Question: I'm trying to replace a color in an image with another color, by defining the coordinates of one of its pixels.
But when I run the code the result is exactly the same as the original.
here's the original image:

here's the code:
'''
from wand.image import Image
from wand.display import display
from wand.drawing import Drawing
from wand.color import Color
with Drawing() as draw:
draw.fill_color = Color('#ff0000')
draw.color(192,84,'replace')
with Image(filename='rgb.jpg') as img:
img.save(filename='rgr.jpg')
display(img)
'''
192,84 is somewhere around the middle of the blue section of the image.
Which should now be red, except nothing changes.
I thought maybe it has something to do with the "fuzz" but i can't figure out the syntax. I tried:
'''
draw.color(192,84,'replace',fuzz=10)
'''
But I got the "unexpected keyword argument 'fuzz'" error.
so I tried:
'''
draw.fuzz = 10
'''
I got no errors, but the image still had no change.
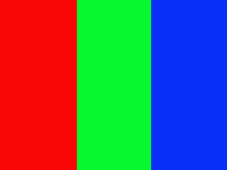
Answer: I would guess that you did not apply the drawing context to the image.
'''
from wand.image import Image
from wand.display import display
from wand.drawing import Drawing
from wand.color import Color
with Drawing() as draw:
draw.fill_color = Color('#ff0000')
draw.color(192,84,'replace')
with Image(filename='gb.jpg') as img:
draw(img) # <= here
img.save(filename='rgr.jpg')
display(omg)
'''
<URL>